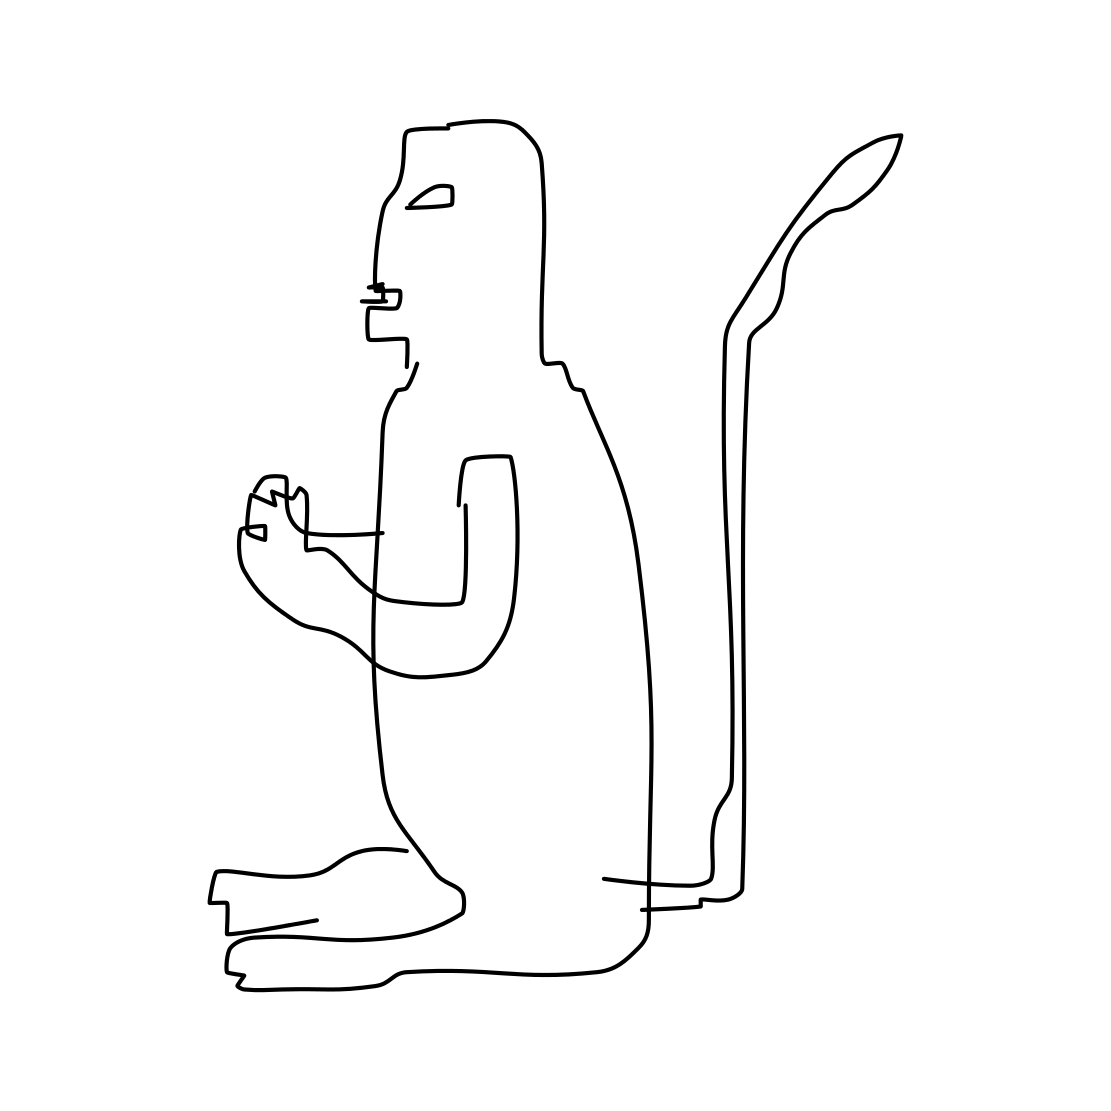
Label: monkey